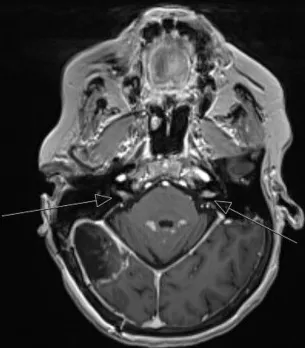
(A-D) Repeat T1-weighted MRI with contrast three years later with interval development of extensive diffuse enhancing dural nodularity, numerous avidly enhancing supratentorial and infratentorial lesions, enhancement of the bilateral trigeminal nerves, internal auditory canals, and exit wound from the surgical site into the posterior aspect of the right-sided neck musculature consistent with diffuse leptomeningeal dissemination (arrows indicate internal auditory canals).
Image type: radiology (mri)